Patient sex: M
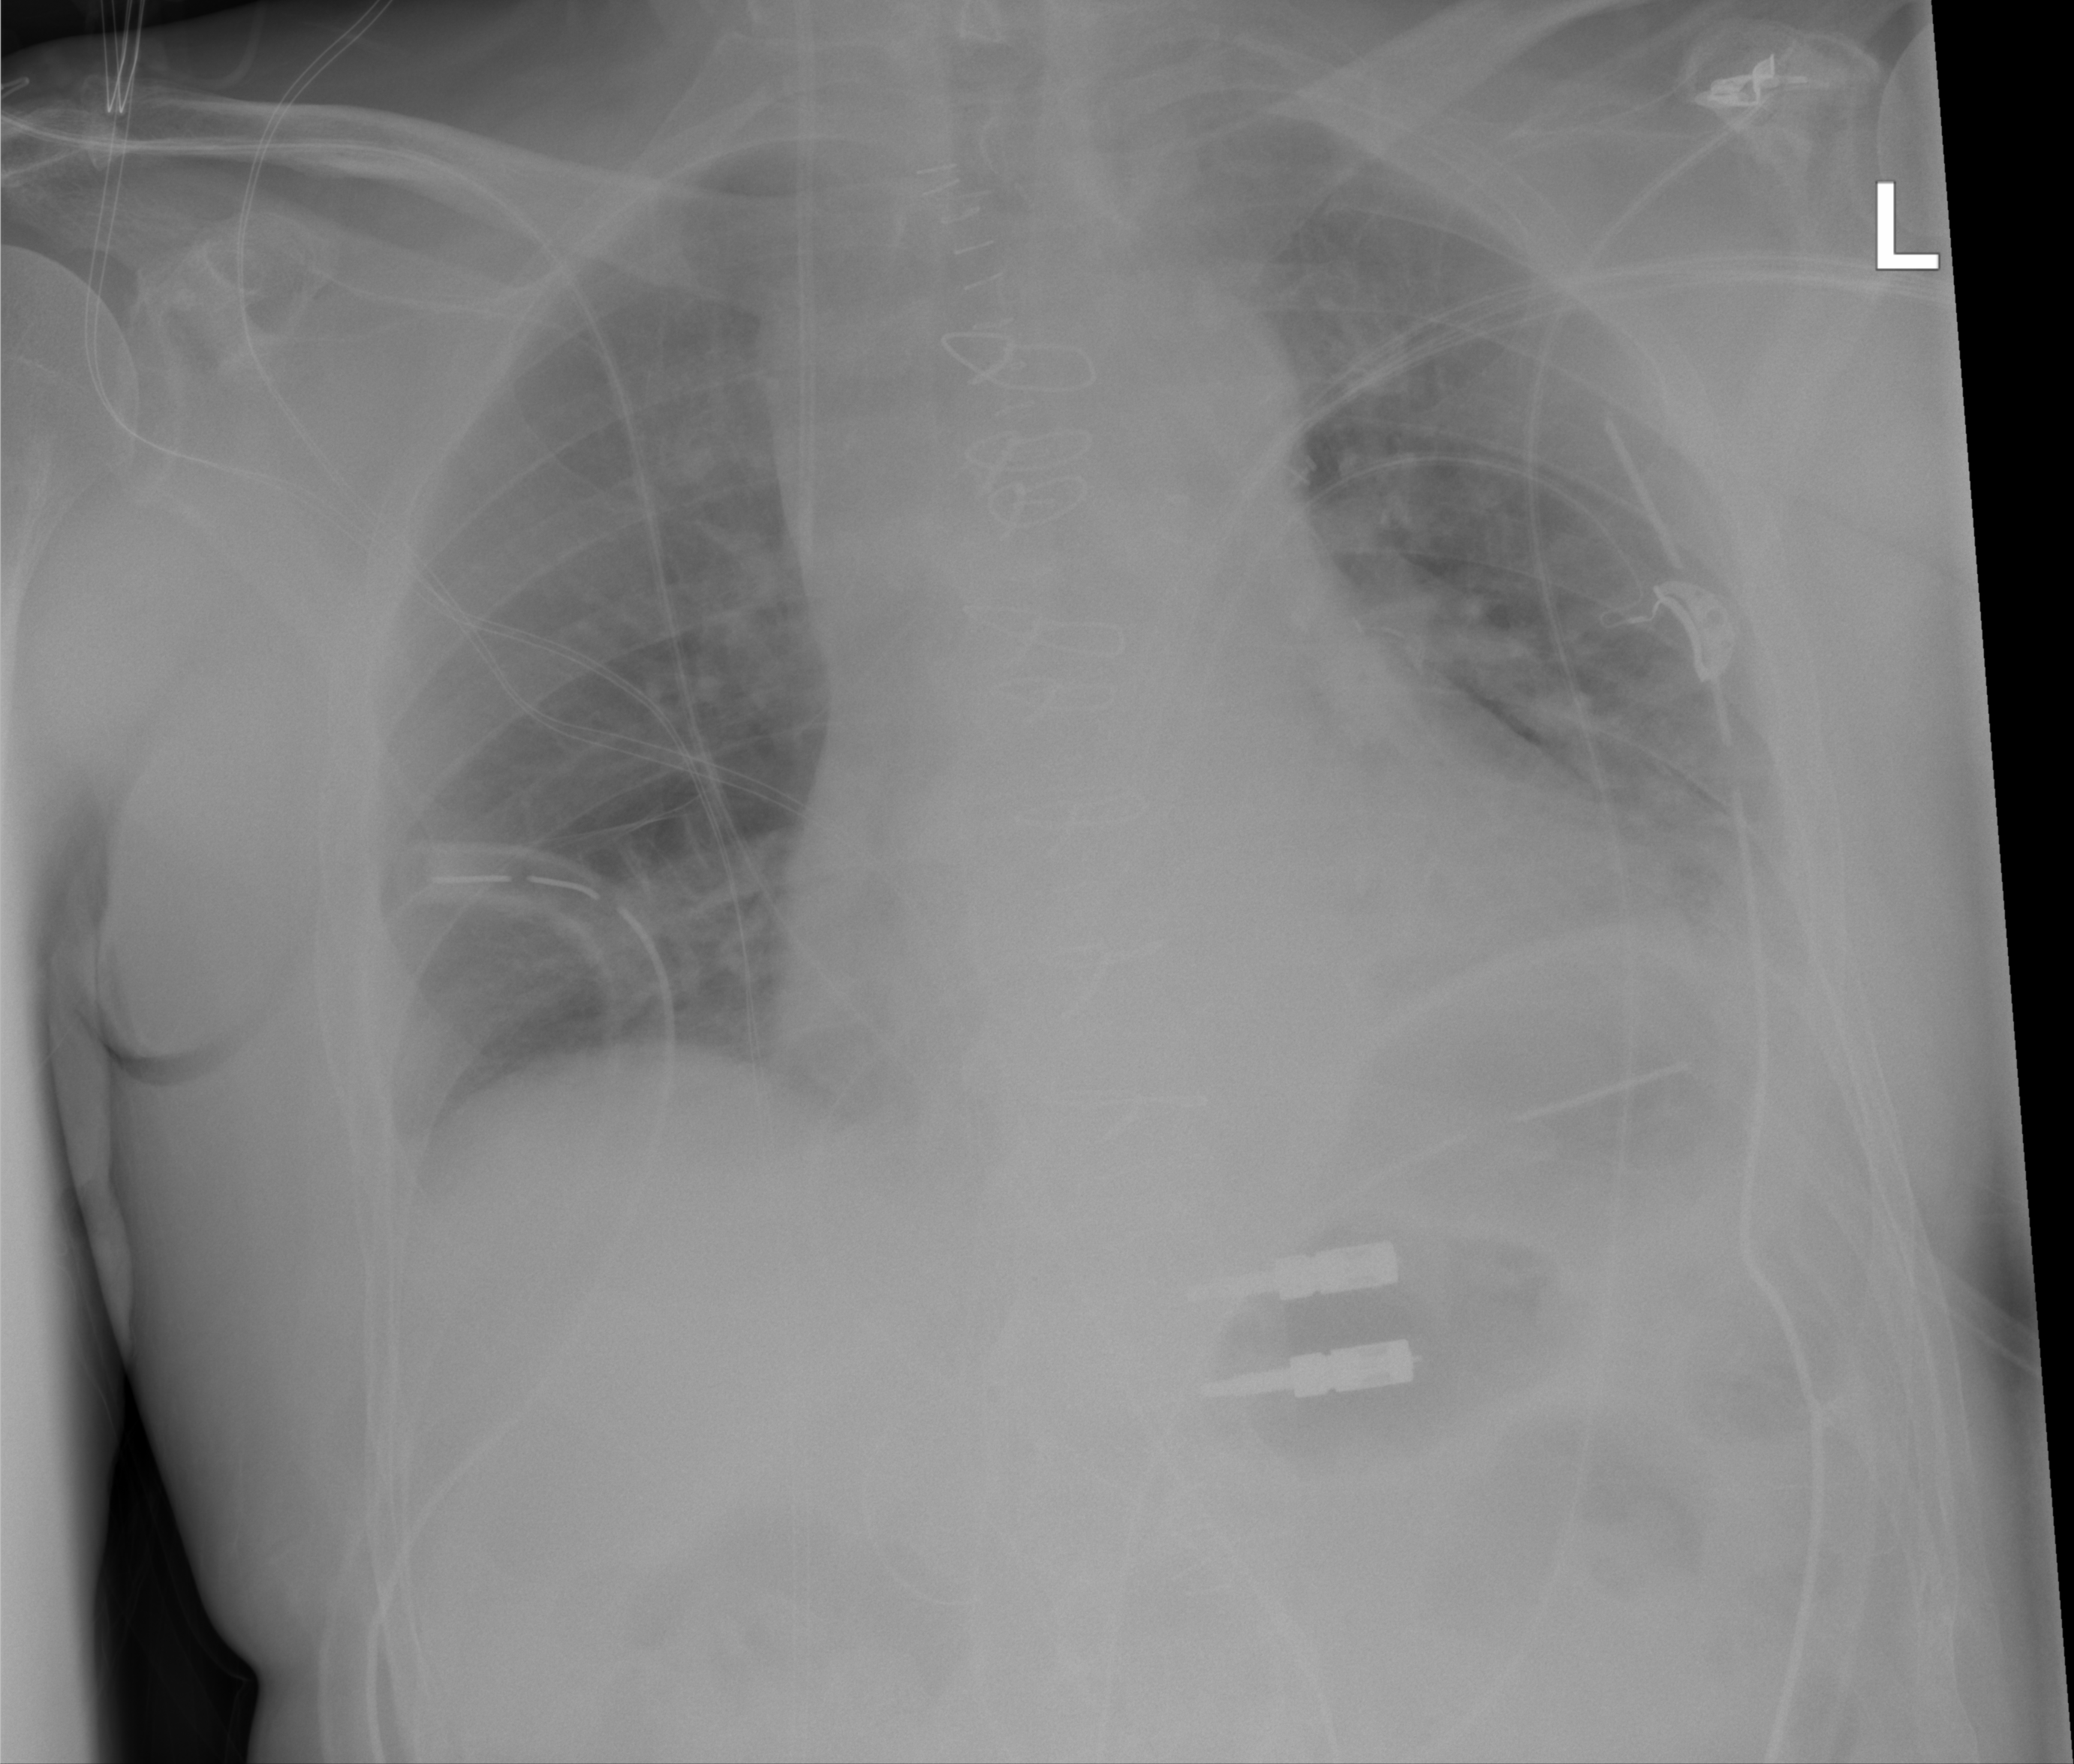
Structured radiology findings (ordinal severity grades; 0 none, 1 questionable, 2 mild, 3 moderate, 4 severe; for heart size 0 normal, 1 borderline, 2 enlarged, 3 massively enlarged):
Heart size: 2
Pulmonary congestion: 0
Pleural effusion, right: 0
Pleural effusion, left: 2
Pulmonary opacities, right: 0
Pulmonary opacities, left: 0
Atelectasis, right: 0
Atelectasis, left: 2